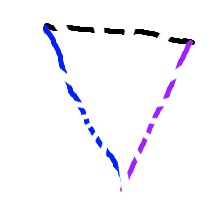
Shape: triangle